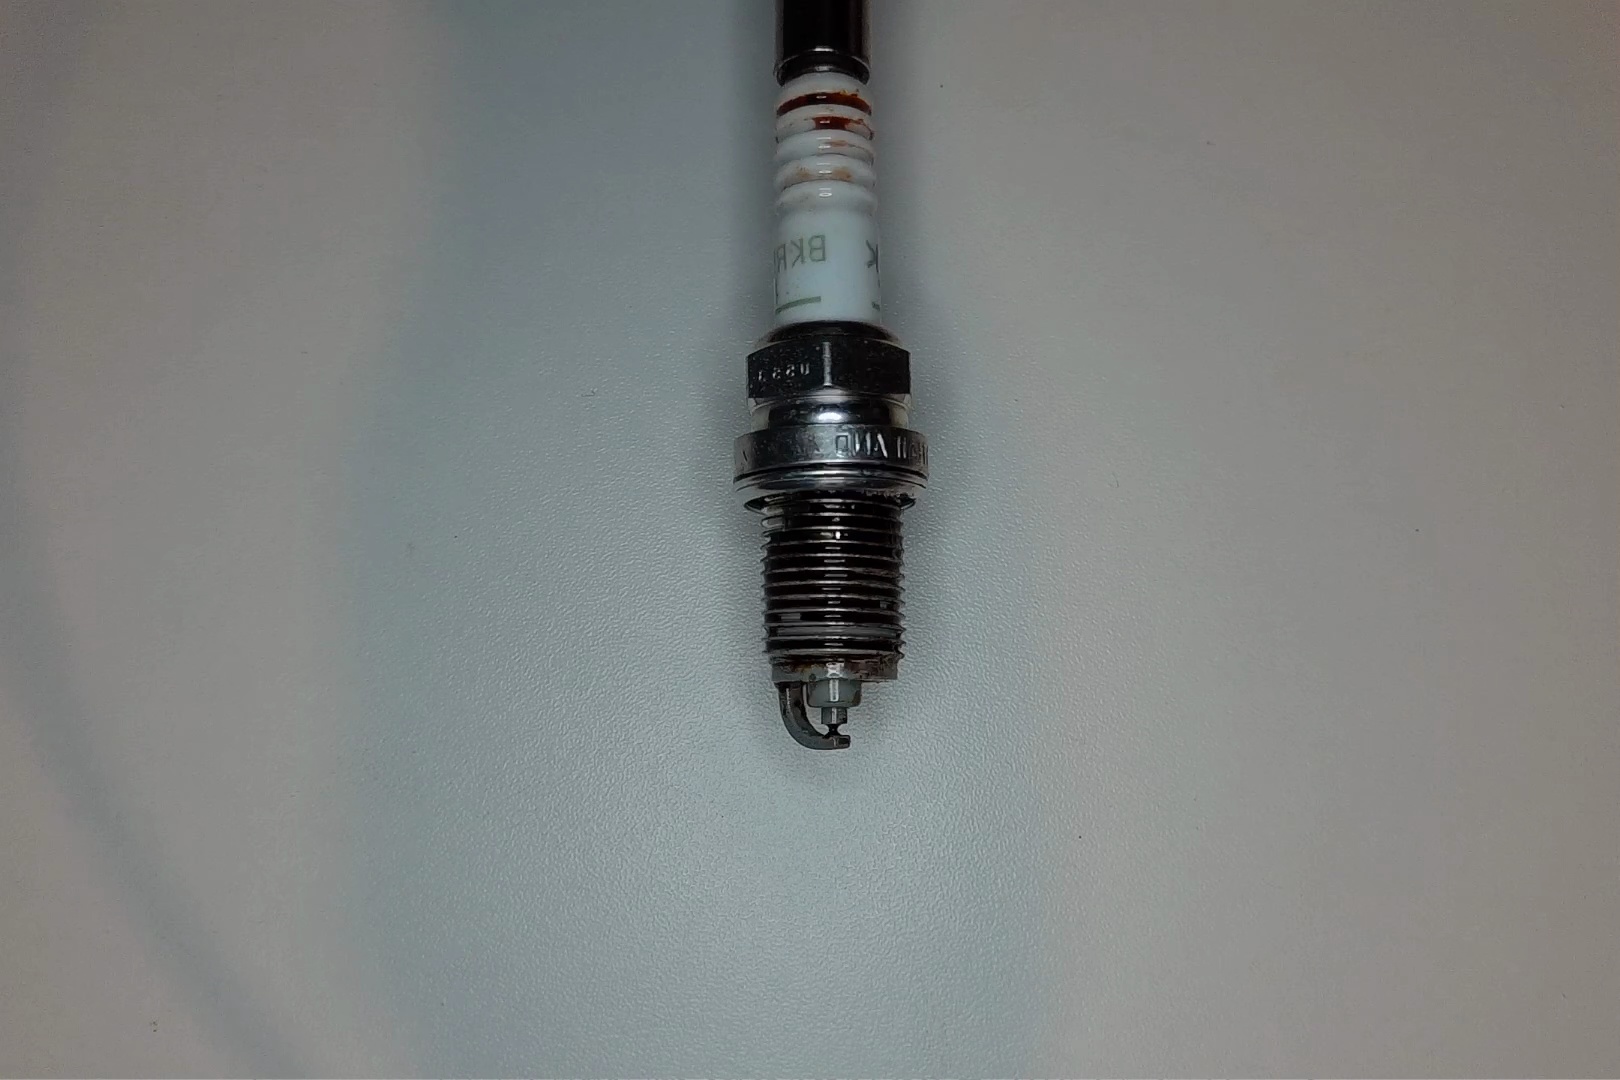
Label: anomaly